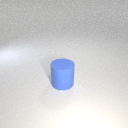
large blue rubber cylinder